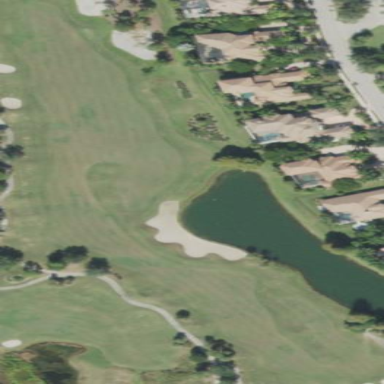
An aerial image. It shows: Golf fairway surrounded by grass.